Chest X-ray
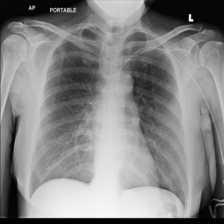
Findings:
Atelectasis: negative
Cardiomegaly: negative
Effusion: negative
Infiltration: negative
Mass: negative
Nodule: negative
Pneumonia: negative
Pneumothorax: negative
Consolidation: negative
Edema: negative
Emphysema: negative
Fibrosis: negative
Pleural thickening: negative
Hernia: negative